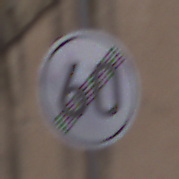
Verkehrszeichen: EndeGeschwindigkeit60
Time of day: Midday
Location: Outdoor (Urban)
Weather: Overcast
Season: NotSpecified
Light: Natural